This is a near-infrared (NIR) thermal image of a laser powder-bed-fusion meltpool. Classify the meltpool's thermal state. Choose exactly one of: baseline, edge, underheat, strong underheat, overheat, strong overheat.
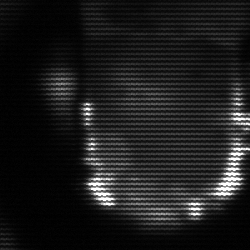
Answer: baseline